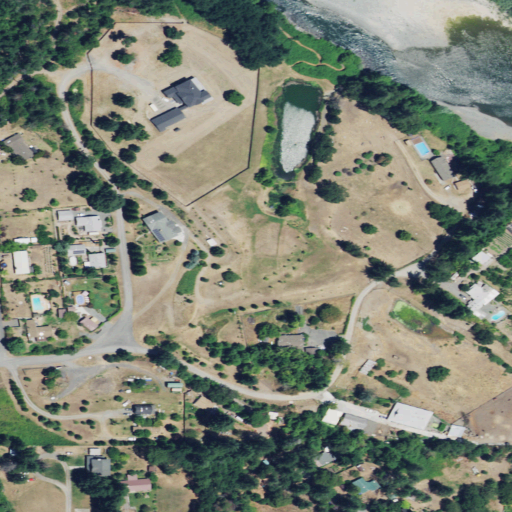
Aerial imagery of plain(s) in California named China Flat containing open development, low intensity development, open water, grassland, evergreen forest, deciduous forest, high intensity development, mixed forest, medium intensity development, and shrub